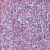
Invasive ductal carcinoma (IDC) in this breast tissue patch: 1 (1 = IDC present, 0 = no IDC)